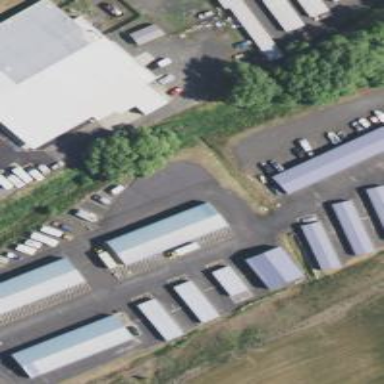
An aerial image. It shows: Commercial area with storage rental shop.